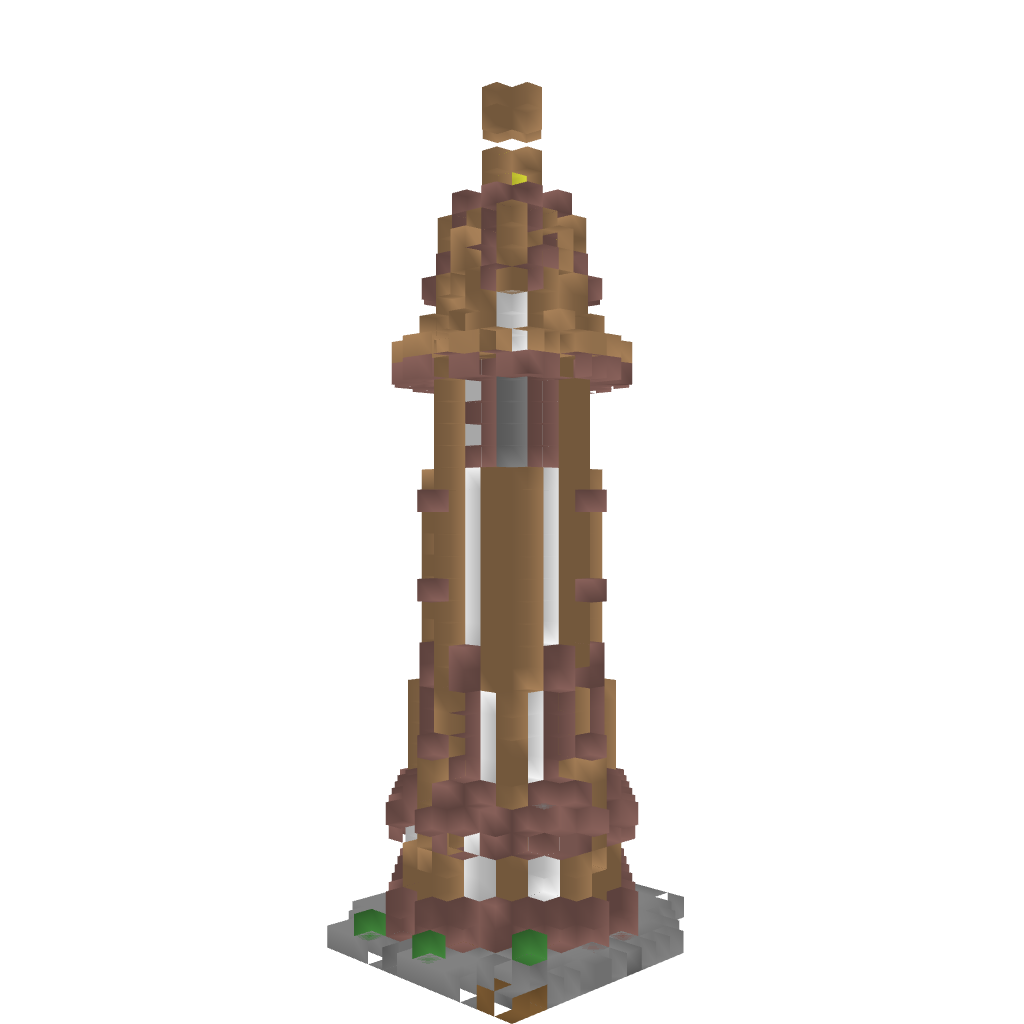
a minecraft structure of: Lighttower bad low quality